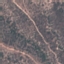
Label: HerbaceousVegetation